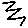
Label: zigzag